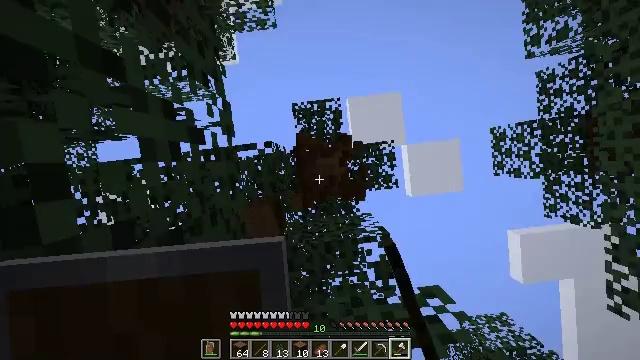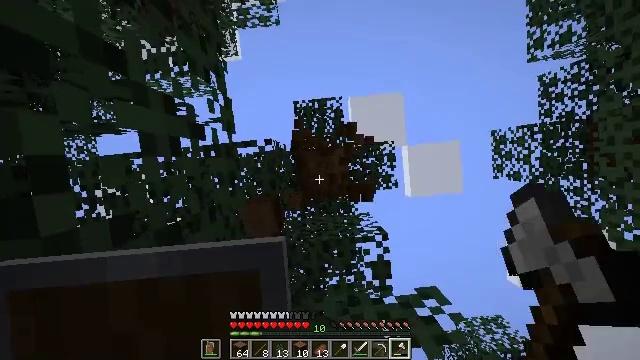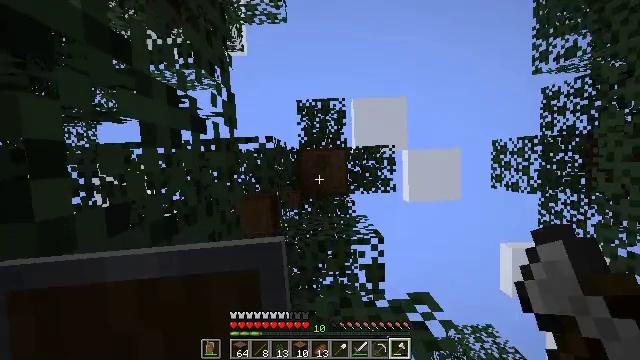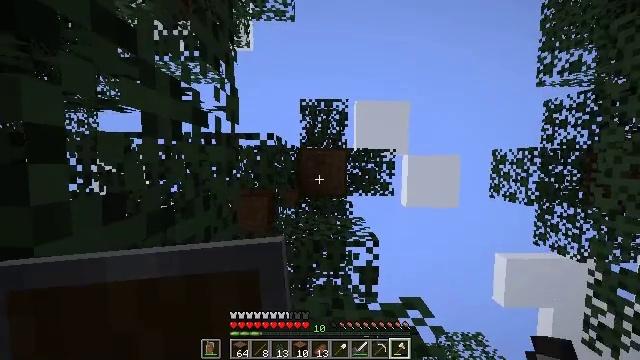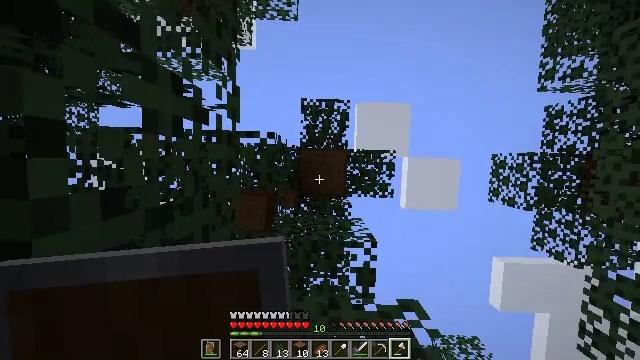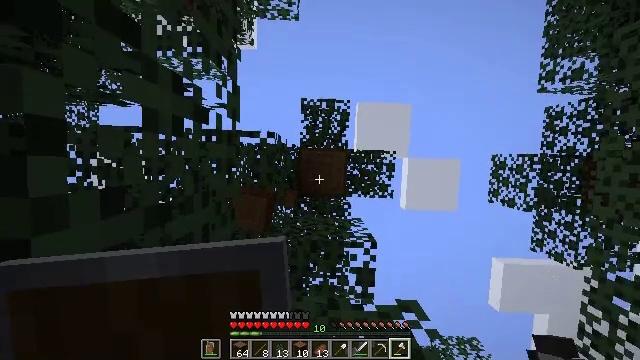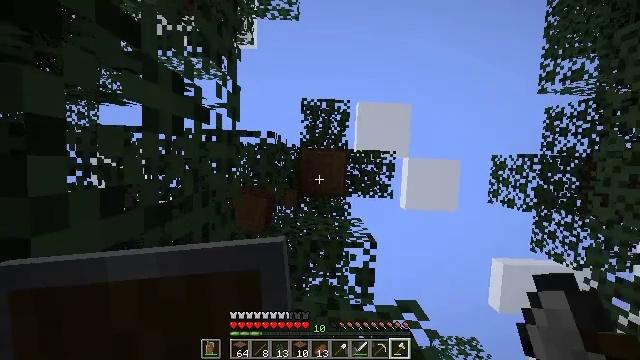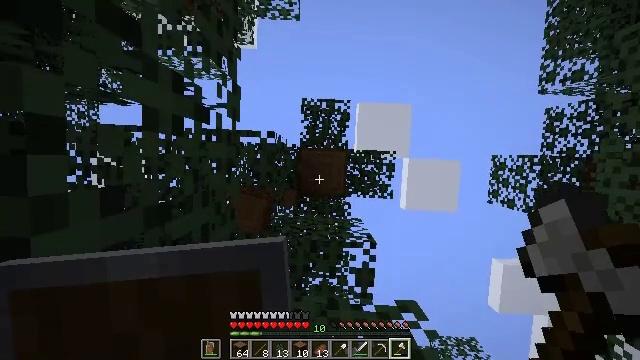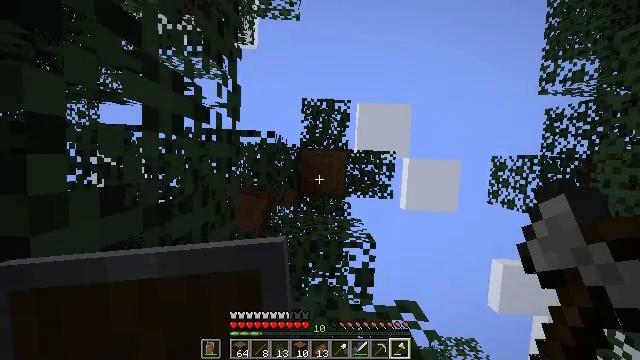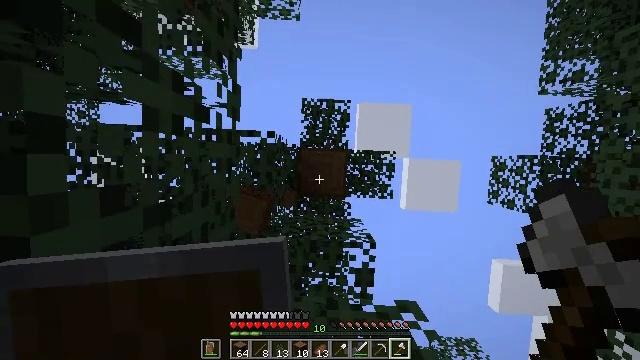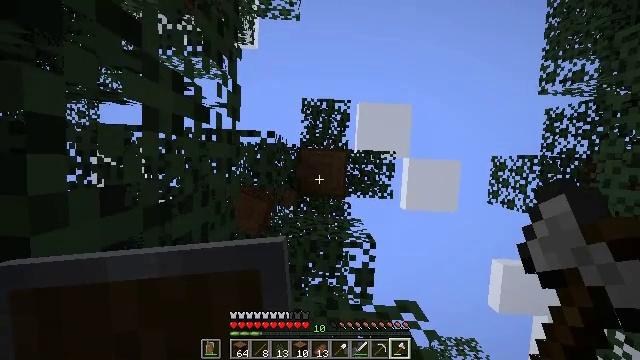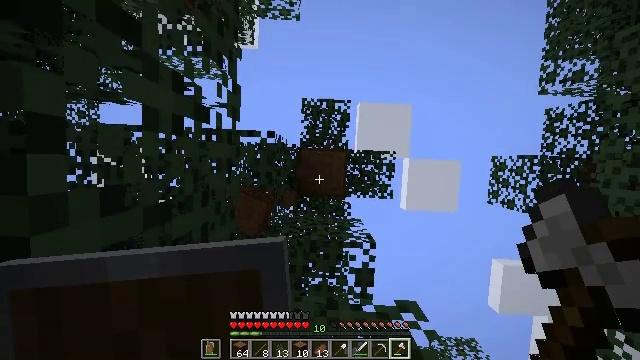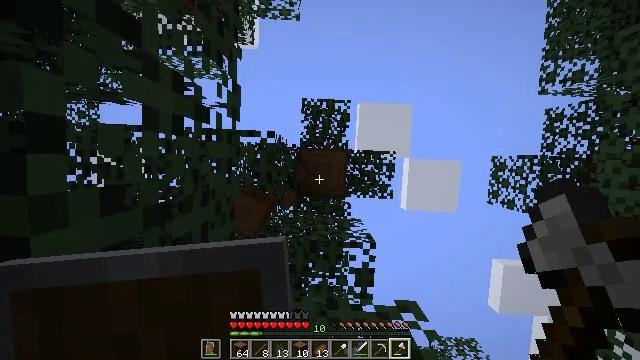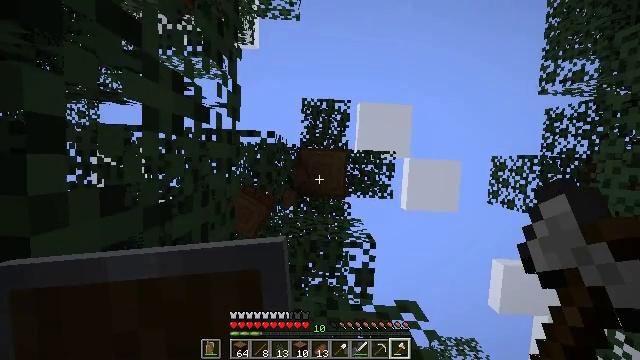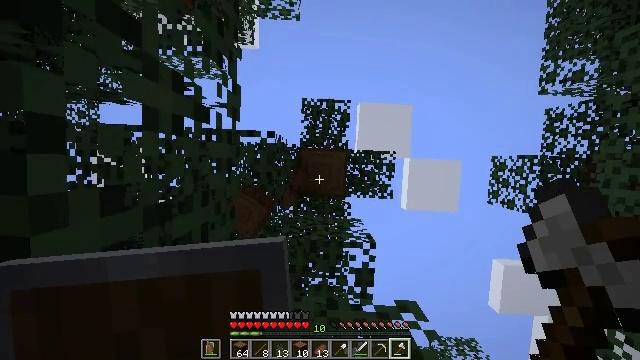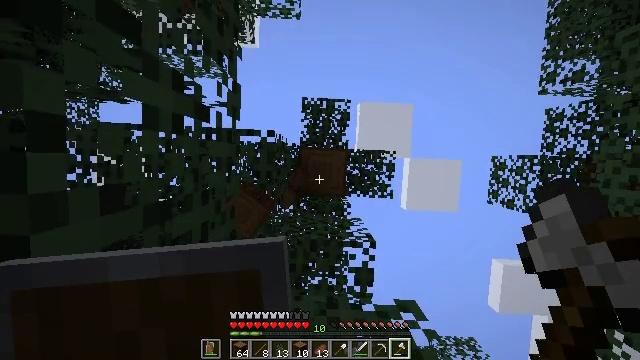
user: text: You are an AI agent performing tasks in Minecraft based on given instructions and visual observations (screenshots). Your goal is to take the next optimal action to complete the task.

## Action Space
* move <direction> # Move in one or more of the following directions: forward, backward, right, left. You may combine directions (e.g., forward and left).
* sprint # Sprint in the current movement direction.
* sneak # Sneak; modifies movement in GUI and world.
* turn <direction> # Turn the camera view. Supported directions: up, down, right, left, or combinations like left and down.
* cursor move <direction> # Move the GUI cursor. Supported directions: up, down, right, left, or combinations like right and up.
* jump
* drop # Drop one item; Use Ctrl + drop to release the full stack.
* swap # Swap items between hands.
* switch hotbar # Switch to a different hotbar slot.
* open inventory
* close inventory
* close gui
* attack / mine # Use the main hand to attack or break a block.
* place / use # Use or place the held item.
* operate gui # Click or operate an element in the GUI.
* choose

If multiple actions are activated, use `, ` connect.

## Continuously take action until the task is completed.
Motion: motion action
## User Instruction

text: Mine spruce leaves from the tree.
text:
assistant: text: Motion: turn right, attack / mine
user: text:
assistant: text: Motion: turn right, attack / mine
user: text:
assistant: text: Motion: turn right, attack / mine
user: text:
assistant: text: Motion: turn right, attack / mine
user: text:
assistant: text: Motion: attack / mine
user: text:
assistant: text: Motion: attack / mine
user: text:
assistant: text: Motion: attack / mine
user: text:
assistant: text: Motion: attack / mine
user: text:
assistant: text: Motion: attack / mine
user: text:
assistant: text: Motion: attack / mine
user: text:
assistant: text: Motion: attack / mine
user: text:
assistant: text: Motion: attack / mine
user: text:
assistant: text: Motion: attack / mine
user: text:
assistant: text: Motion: no_op
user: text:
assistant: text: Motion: no_op
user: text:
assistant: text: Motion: no_op
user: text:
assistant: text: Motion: turn left
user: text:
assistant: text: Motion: turn left and down
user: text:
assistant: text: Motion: turn left and down
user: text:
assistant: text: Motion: turn left and down
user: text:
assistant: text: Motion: turn left
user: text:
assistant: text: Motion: turn left and down
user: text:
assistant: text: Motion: turn left and down
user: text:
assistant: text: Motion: turn left and down
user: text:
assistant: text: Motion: turn left and down
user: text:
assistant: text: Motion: turn left and down
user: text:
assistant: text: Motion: turn left and down
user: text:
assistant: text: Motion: no_op
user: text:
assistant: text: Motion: no_op
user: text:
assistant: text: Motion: no_op